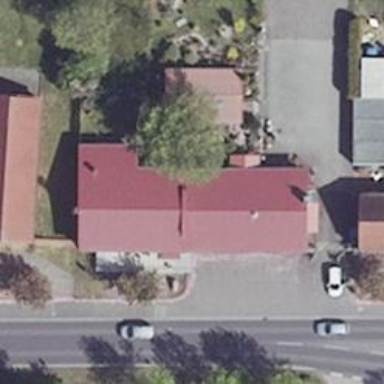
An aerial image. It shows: Restaurant.